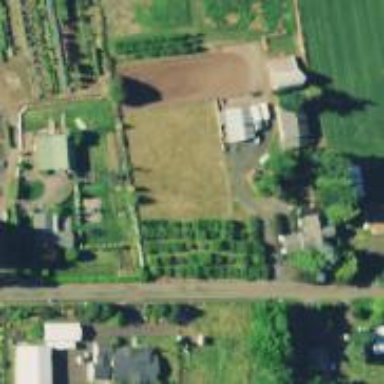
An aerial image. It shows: Farmyard area.